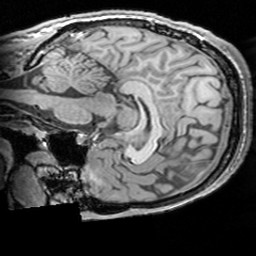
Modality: T1w
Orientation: sagittal
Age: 28
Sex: male
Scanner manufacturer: siemens
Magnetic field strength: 3 T
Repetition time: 1.63 s
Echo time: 0.00311 s